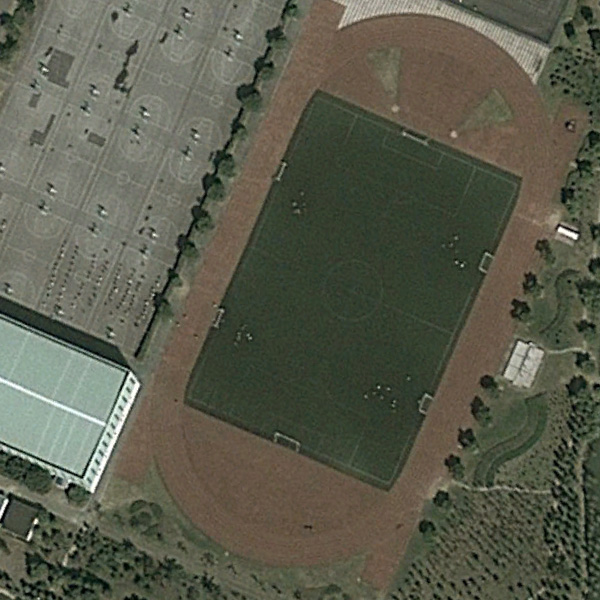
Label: Playground